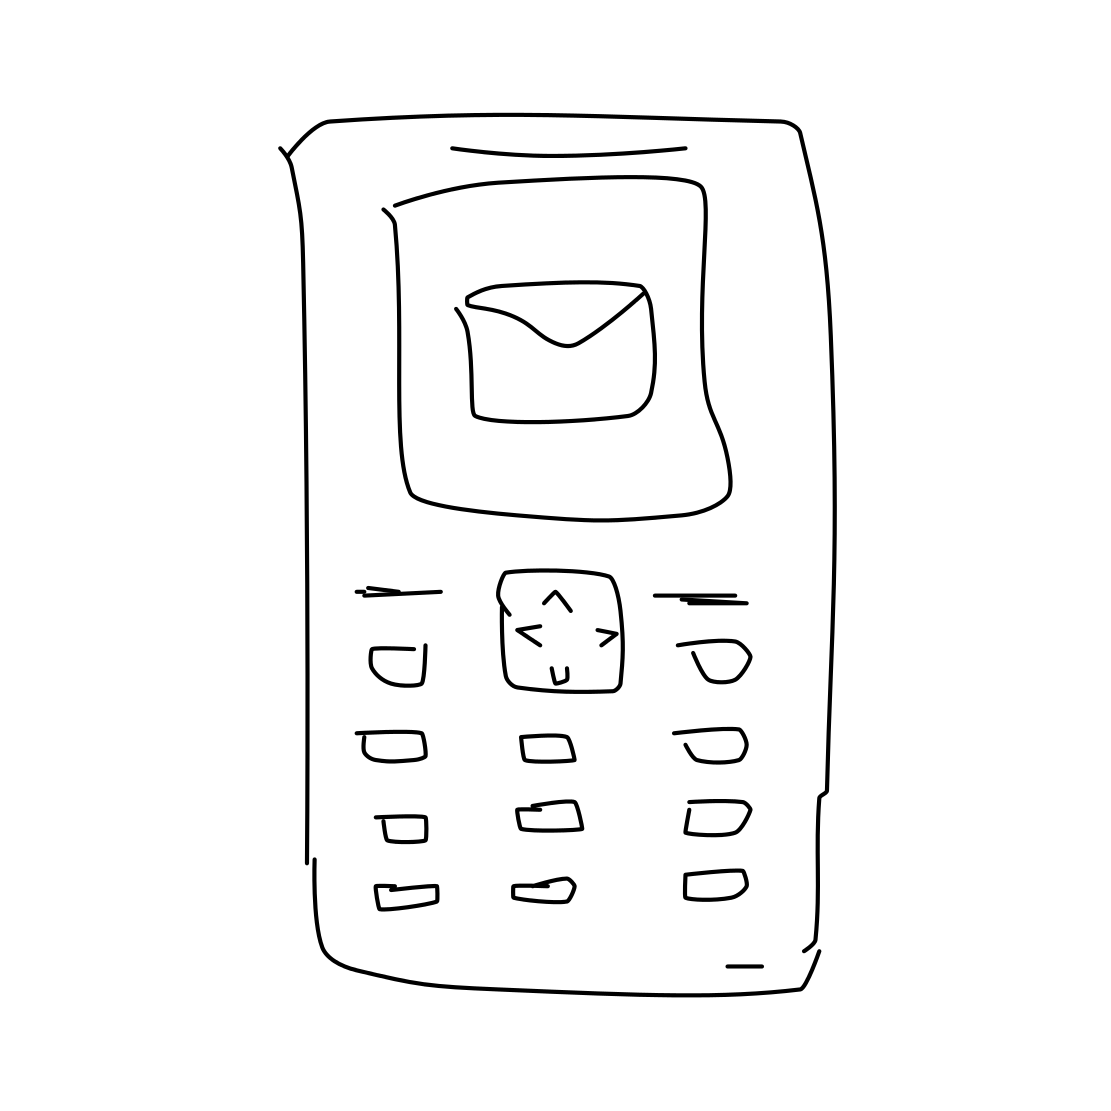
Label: cell phone